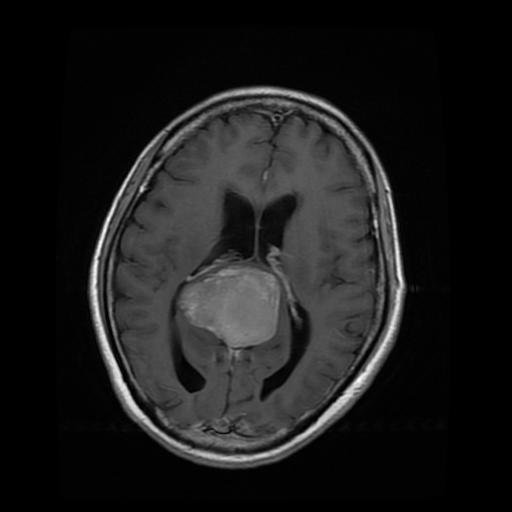
Label: meningioma